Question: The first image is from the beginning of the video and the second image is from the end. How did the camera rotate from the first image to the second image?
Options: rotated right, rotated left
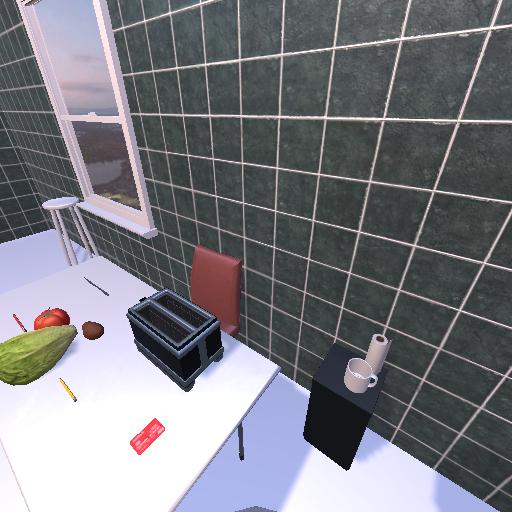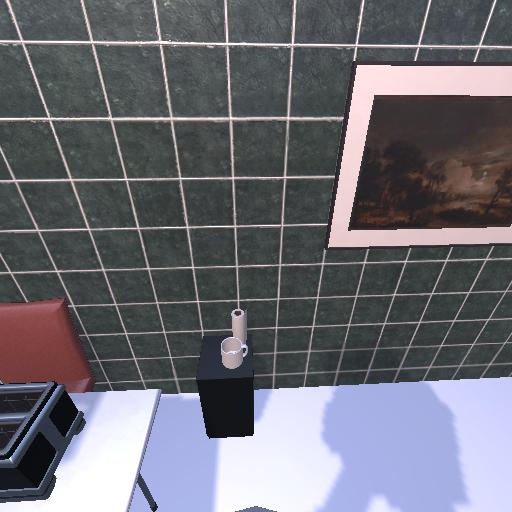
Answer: rotated right